Question: Count the number of objects in the diagram.
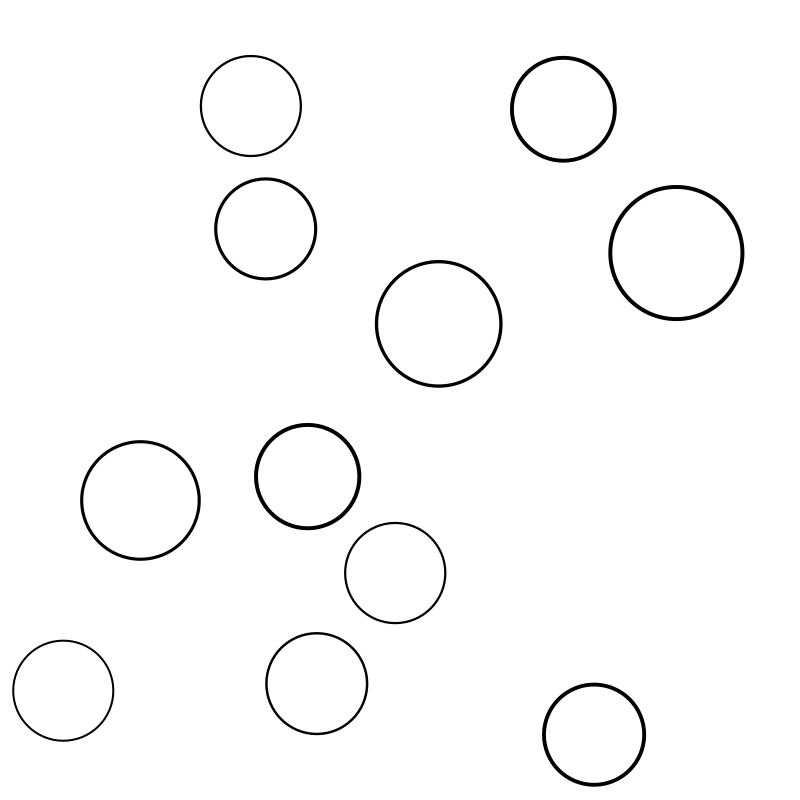
Answer: 11